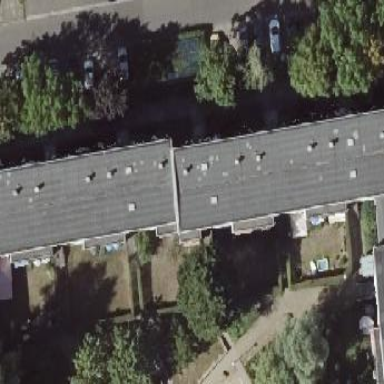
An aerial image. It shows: Apartment building with flat roof.